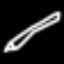
Label: pencil